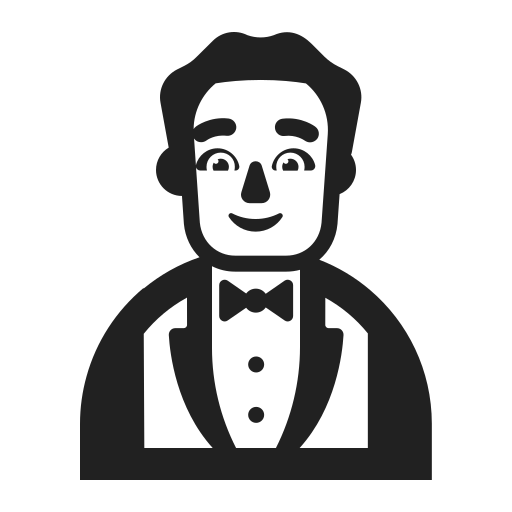
man in tuxedo high contrast default